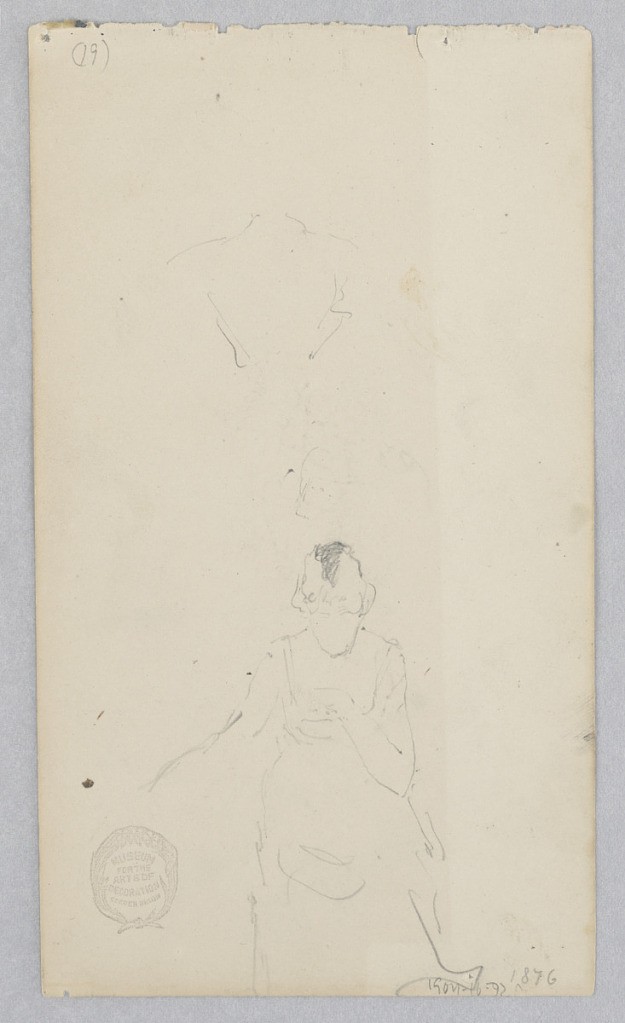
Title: Woman
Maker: Robert Frederick Blum, American, 1857–1903
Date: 1876
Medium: Graphite on paper
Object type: Drawing
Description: Sketch of seated female figure wearing a dress.